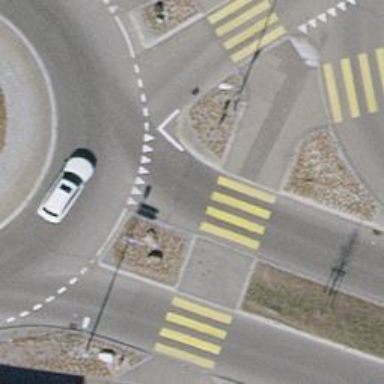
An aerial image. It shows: Uncontrolled zebra crossing with visible markings on the road.